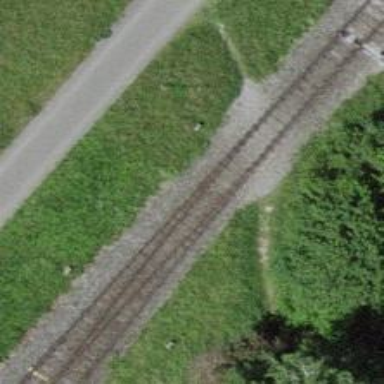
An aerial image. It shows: Railway switch.